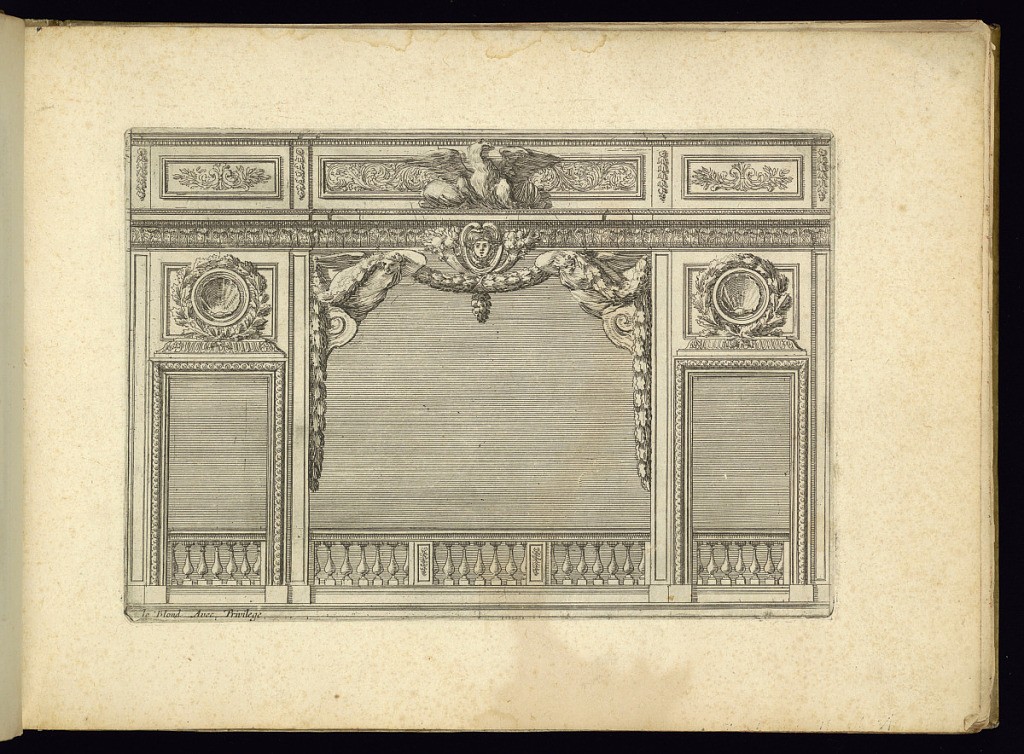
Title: Interior Alcove
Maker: Jean Le Pautre, French, 1618–1682
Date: ca. 1651
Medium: Etching on laid paper
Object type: Print
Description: Design for the wall of an interior alcove with a lower balustrade, central opening and two doorway openings on either side. The doors are framed with a repeat pattern, with a central ornamental panel above decorated with a cartouche featuring a shell, garland of laurel leaves and gadrooning below. The central opening includes corbels on either side featuring angels holding a festoon of laurel leaves across. Above a cartouche with a male mask with cornucopia of fruit. Above, a frieze of leaves runs across with paneling above decorated with ornament featuring leaves, flowers, fleurs-de-lys and a central eagle.